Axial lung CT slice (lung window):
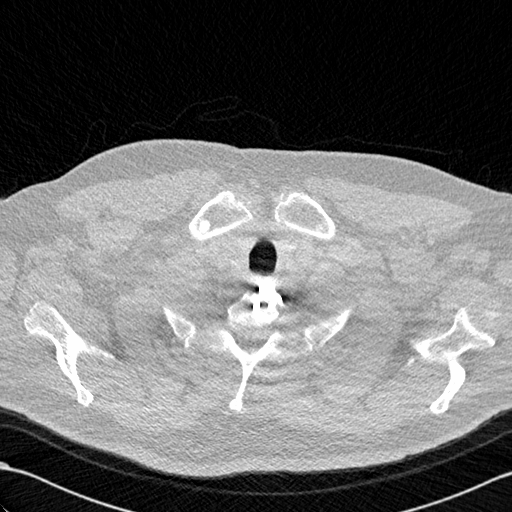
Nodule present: no